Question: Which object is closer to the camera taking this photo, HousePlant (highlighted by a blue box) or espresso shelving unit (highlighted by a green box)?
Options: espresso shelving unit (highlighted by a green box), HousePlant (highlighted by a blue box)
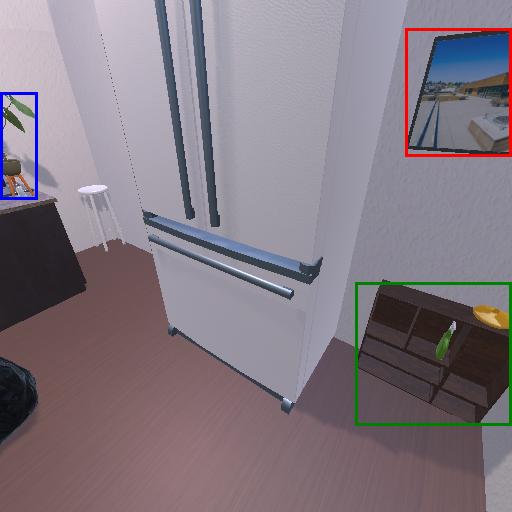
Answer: espresso shelving unit (highlighted by a green box)